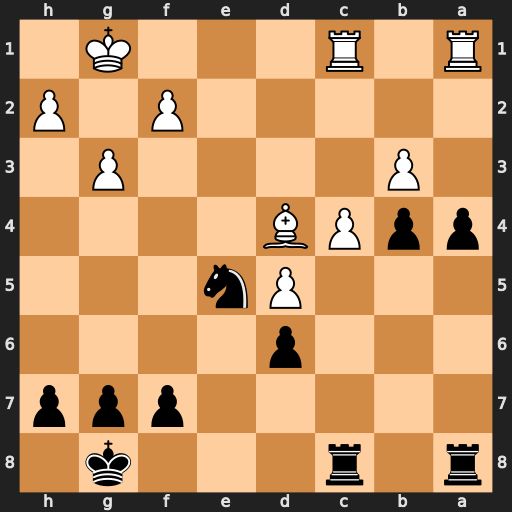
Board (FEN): r1r3k1/5ppp/3p4/3Pn3/ppPB4/1P4P1/5P1P/R1R3K1
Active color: b
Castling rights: -
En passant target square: -
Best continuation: Nf3+ Kg2 Nxd4